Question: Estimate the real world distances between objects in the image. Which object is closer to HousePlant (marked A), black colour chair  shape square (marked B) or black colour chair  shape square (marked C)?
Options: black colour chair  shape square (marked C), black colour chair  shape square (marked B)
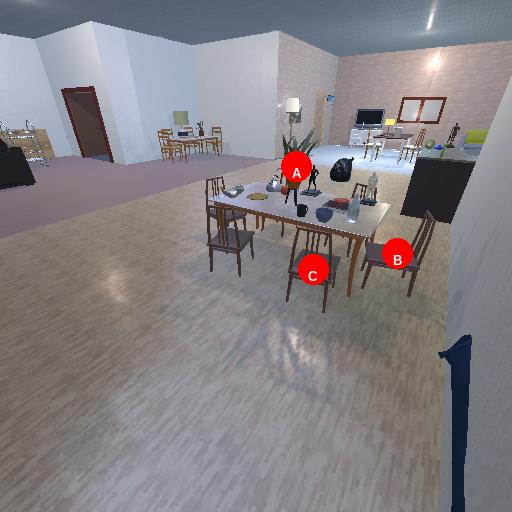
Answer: black colour chair  shape square (marked C)